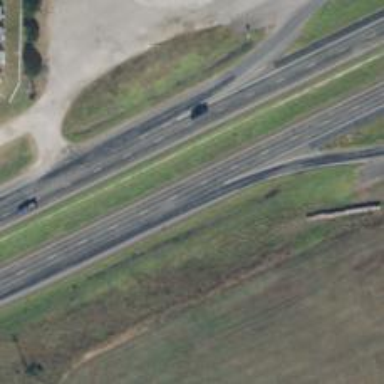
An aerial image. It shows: Motorway junction.